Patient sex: M
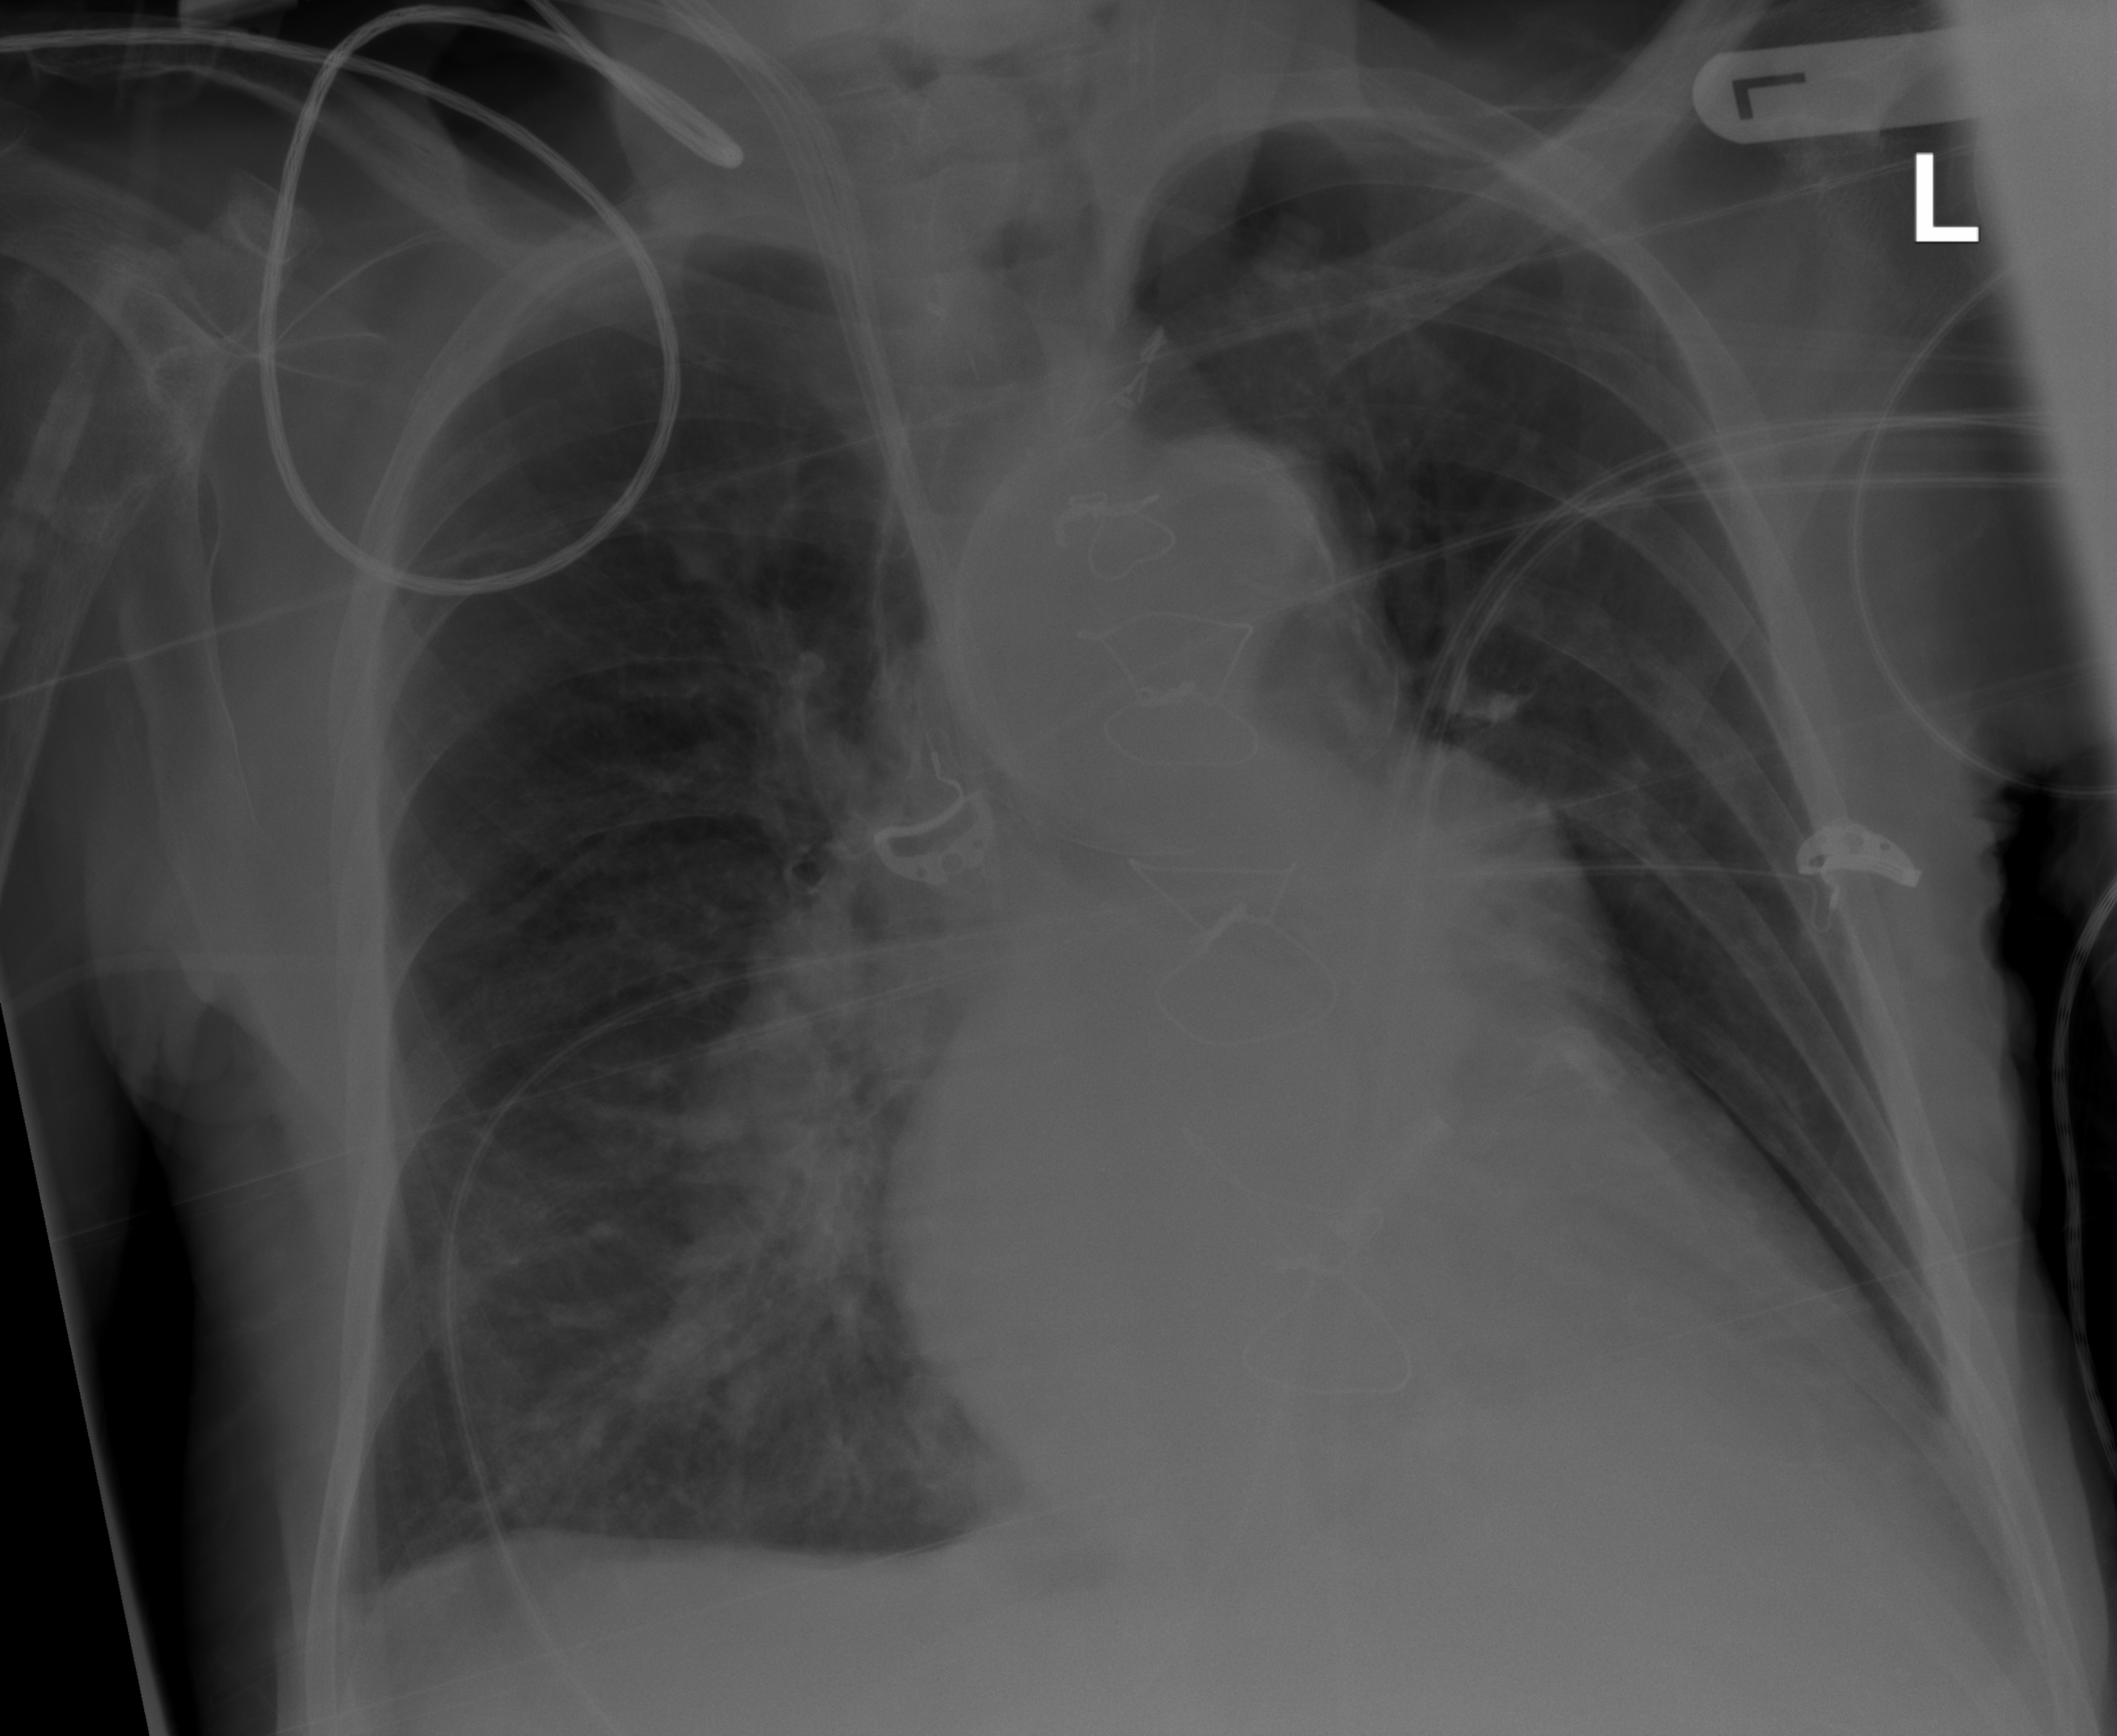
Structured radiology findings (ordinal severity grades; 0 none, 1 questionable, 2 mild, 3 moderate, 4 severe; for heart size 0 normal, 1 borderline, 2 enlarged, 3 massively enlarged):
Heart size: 3
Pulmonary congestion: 0
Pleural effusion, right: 2
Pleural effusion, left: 2
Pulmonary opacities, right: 2
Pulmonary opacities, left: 0
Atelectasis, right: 0
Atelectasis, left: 2